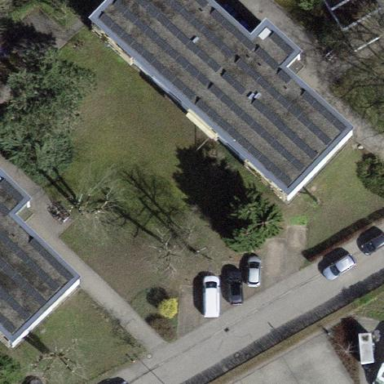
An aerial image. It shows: Flat-roofed apartment building.